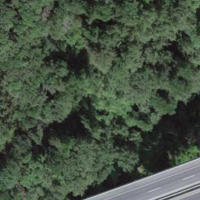
EUNIS habitat code: 57
Species observed at this site:
Urtica dioica